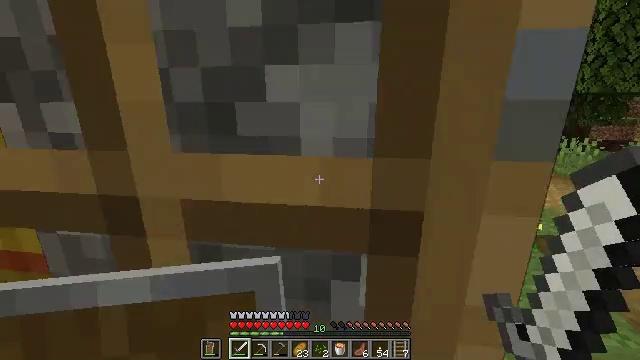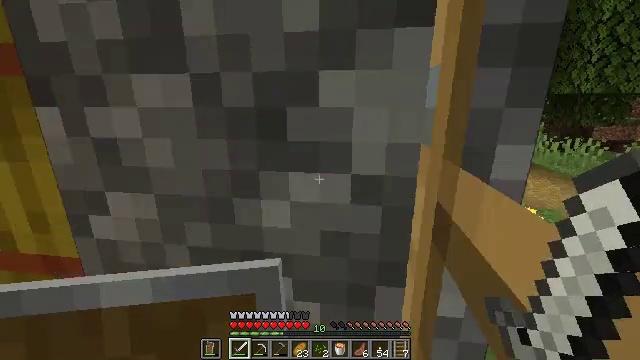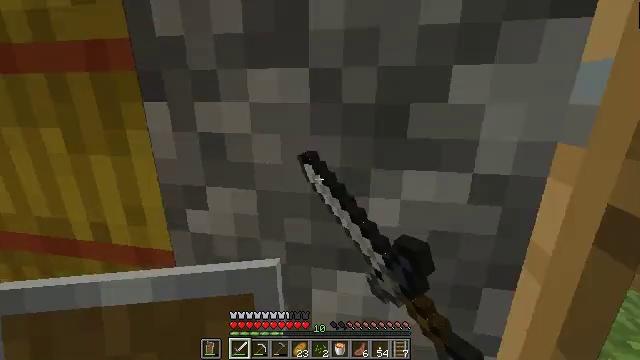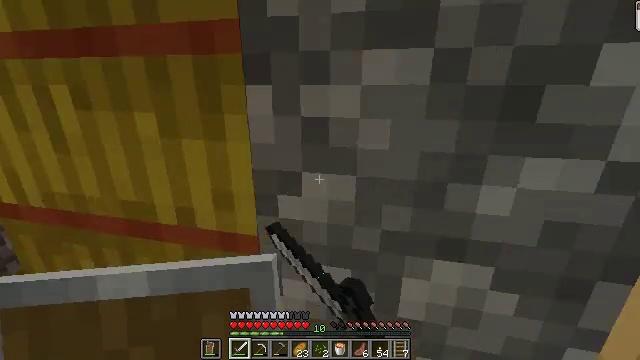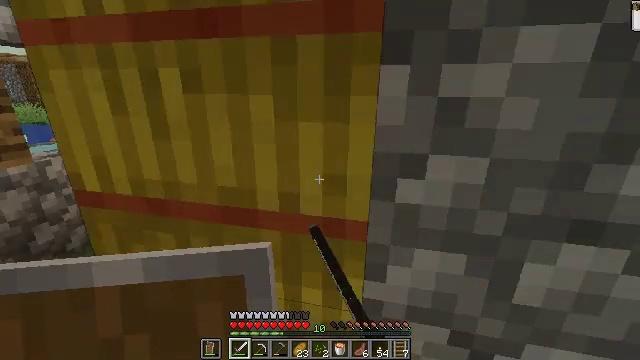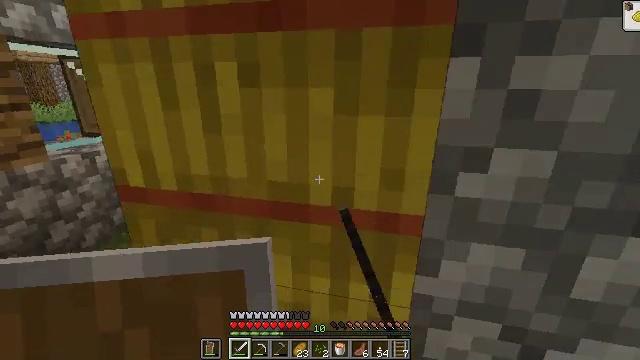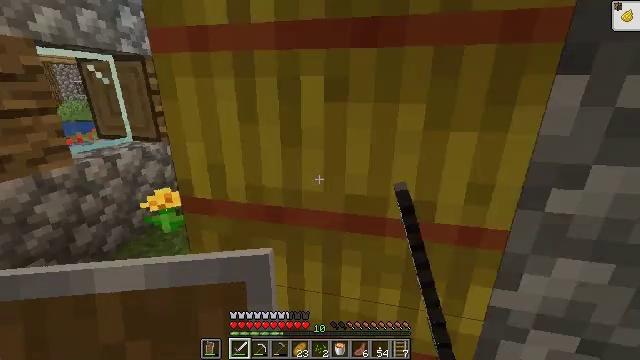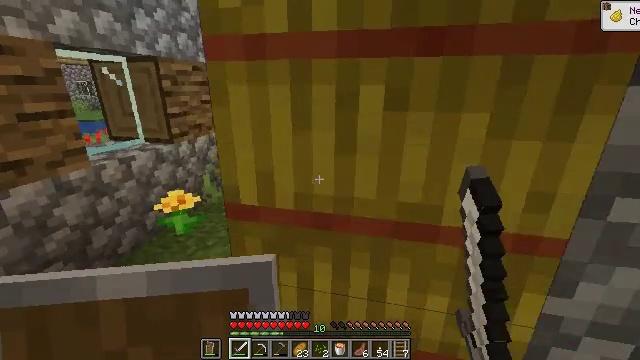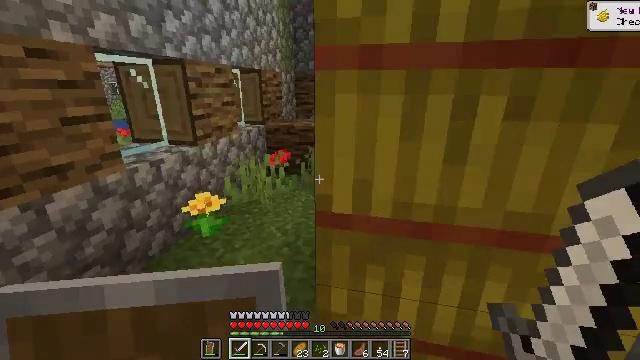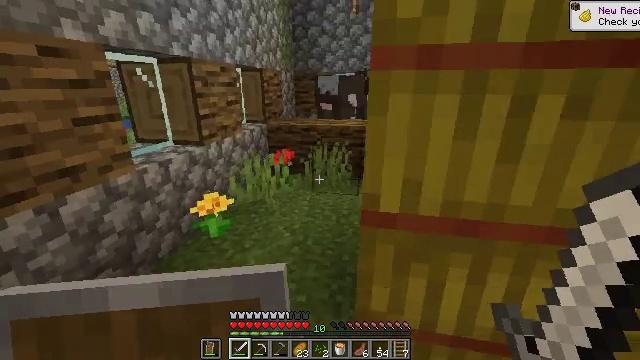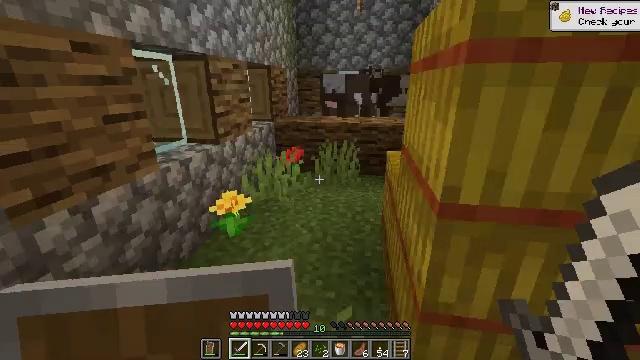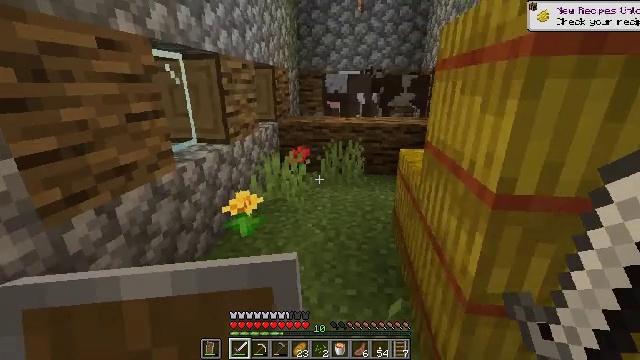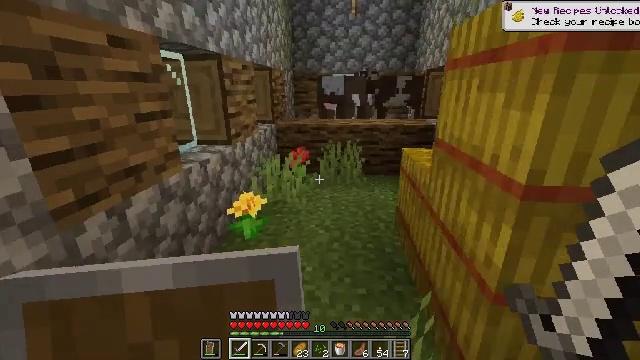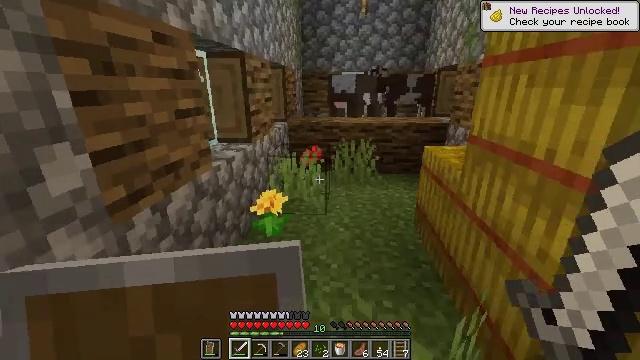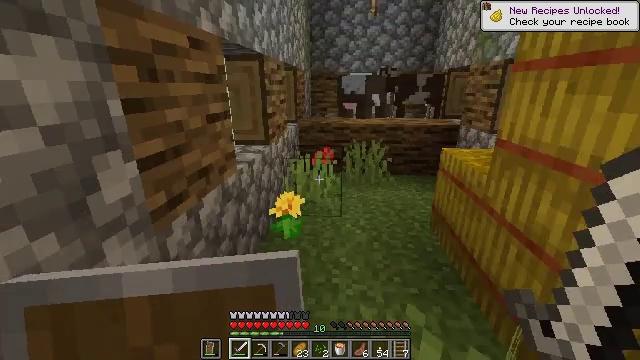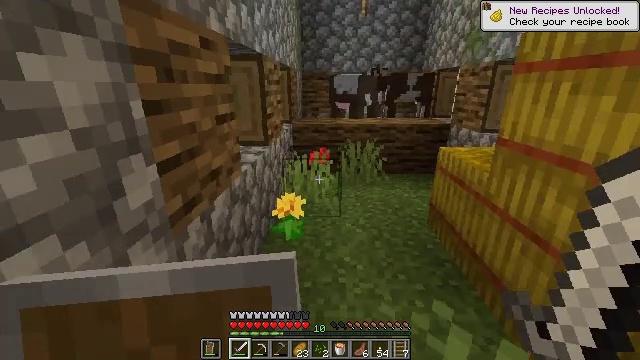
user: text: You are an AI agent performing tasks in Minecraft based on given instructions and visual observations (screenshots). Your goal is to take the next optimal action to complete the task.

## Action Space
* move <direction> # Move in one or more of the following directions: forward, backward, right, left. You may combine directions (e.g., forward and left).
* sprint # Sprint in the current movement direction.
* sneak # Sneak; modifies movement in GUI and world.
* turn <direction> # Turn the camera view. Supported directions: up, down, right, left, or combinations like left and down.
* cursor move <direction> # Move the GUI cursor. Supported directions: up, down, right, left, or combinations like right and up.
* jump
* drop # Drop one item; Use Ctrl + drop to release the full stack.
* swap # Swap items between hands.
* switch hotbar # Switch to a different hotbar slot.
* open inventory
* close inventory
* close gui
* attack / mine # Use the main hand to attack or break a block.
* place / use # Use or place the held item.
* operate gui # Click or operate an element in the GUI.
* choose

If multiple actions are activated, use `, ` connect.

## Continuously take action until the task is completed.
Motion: motion action
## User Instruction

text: Attack the hay block to get hay.
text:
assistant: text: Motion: move left, use / place
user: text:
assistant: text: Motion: move left, turn left and down, use / place
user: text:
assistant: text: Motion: move left, turn left and down, use / place
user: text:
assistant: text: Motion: move left
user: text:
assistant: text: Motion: move left
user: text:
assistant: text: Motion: move left
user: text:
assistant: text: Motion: move left
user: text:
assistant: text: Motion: move left
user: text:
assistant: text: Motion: move left, turn right
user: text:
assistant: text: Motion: move left, turn right
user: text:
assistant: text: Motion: move left, turn right
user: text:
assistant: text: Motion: move left, turn right
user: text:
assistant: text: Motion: move left
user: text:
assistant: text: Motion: move left
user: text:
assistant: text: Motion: turn right
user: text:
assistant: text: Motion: turn right
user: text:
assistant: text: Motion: move forward, turn right
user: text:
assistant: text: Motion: move forward, turn right
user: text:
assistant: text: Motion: move forward
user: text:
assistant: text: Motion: move forward
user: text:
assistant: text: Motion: move forward
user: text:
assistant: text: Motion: move forward
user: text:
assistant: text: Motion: move forward
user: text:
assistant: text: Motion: move forward, turn up
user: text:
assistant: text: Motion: move forward
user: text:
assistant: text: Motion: move forward
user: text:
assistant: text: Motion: move forward
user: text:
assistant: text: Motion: move forward
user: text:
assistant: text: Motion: move forward
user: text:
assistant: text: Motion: move forward, turn right